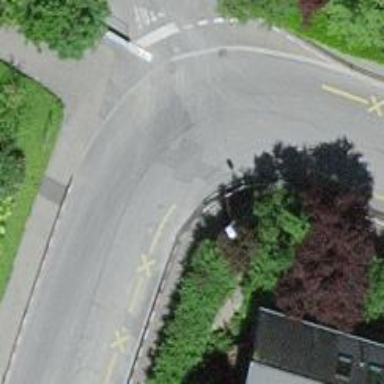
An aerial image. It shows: Residential road with asphalt surface and sidewalks on both sides.